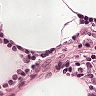
Metastatic tissue present: no